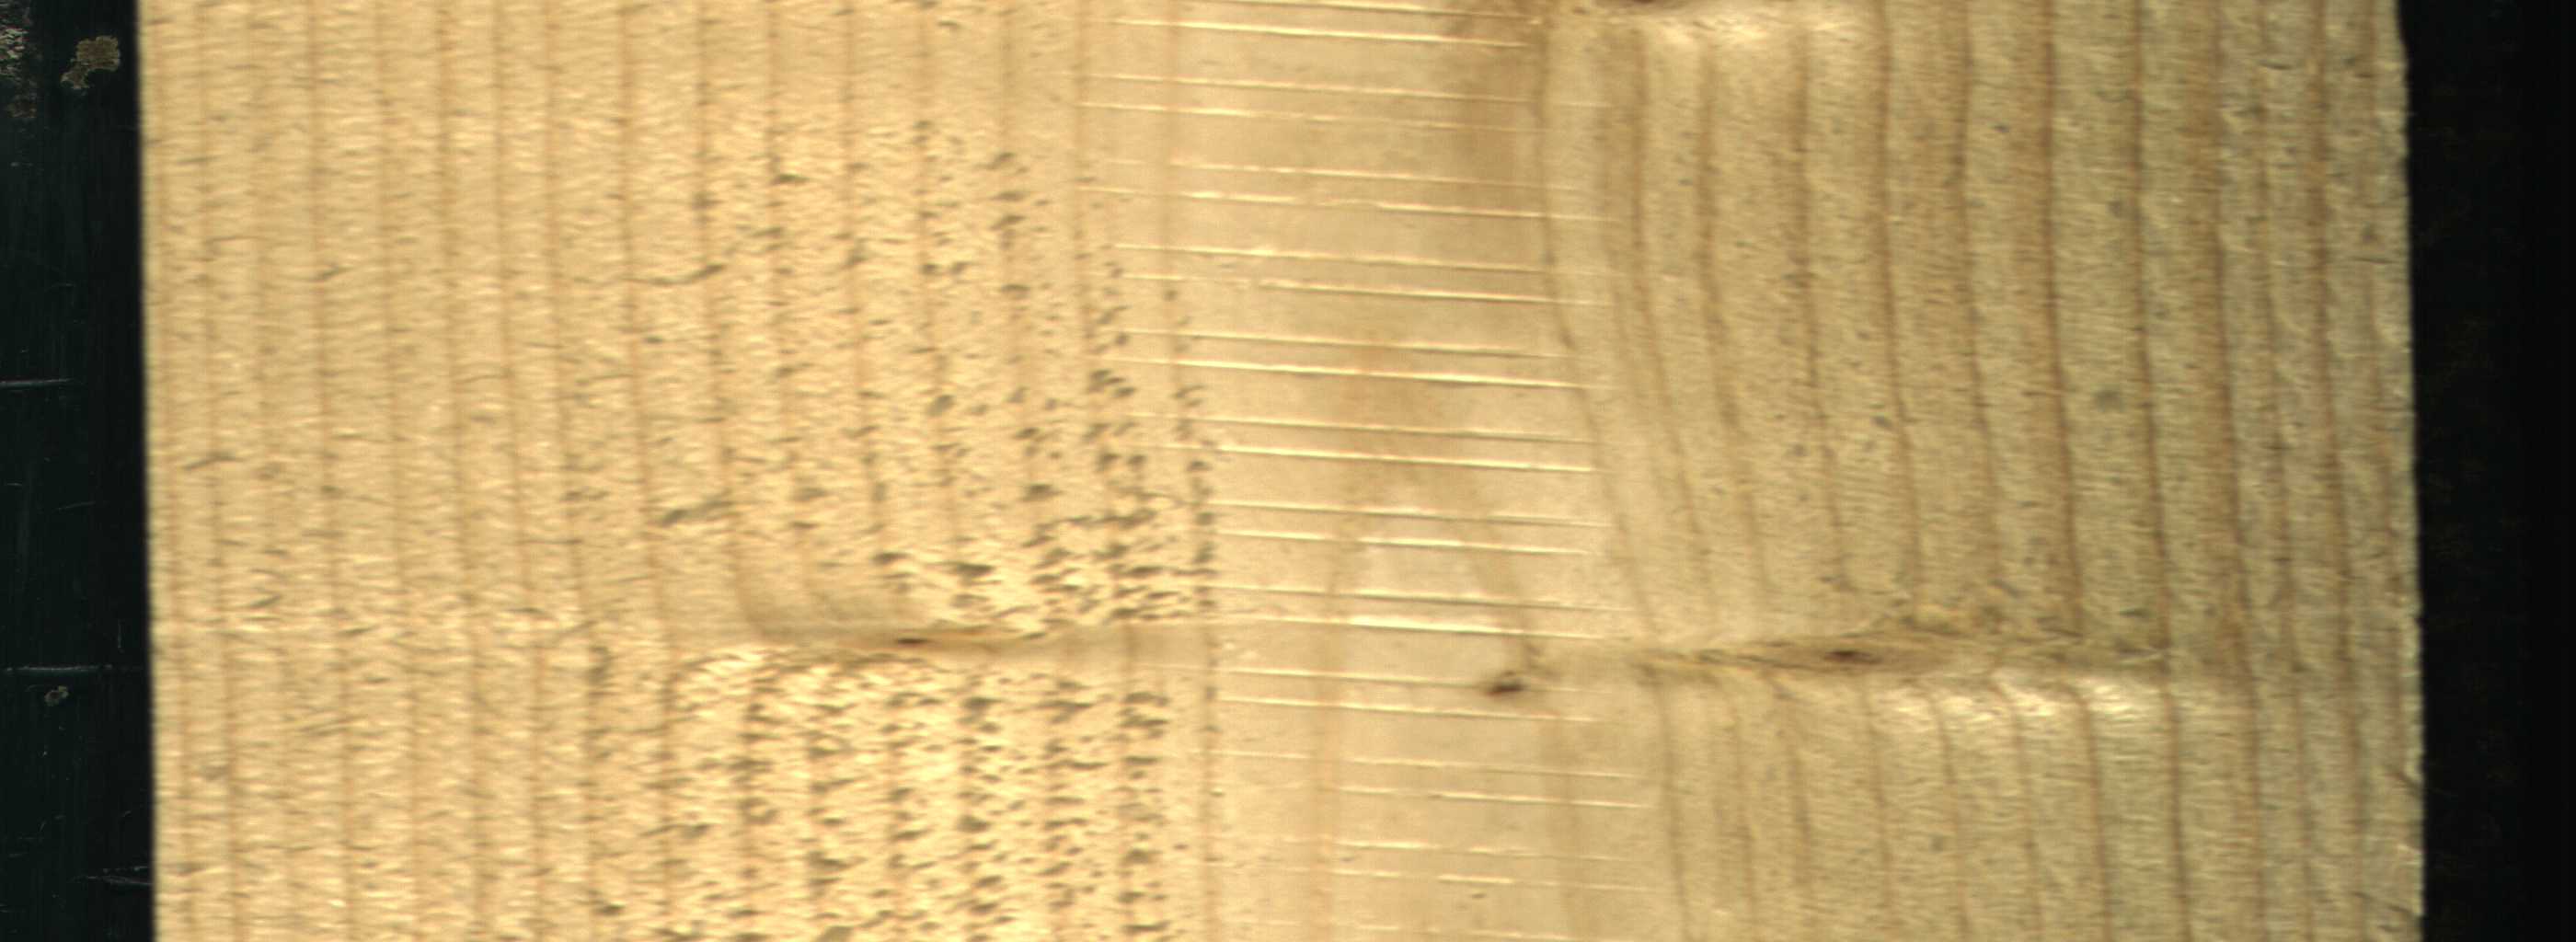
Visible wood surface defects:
Live_Knot
Live_Knot